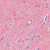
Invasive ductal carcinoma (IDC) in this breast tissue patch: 0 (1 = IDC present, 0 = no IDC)